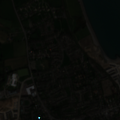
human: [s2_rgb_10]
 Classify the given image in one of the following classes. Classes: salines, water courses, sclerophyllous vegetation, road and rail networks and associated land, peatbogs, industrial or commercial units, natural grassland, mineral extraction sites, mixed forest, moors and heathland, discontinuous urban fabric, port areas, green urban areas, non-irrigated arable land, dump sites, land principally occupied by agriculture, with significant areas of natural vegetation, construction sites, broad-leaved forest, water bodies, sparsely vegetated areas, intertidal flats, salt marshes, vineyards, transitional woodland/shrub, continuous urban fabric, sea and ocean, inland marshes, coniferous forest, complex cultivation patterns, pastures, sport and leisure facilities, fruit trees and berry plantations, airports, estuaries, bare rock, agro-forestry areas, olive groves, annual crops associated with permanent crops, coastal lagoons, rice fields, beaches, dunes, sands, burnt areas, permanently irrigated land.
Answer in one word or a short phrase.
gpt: discontinuous urban fabric, non-irrigated arable land, pastures, land principally occupied by agriculture, with significant areas of natural vegetation, beaches, dunes, sands, sea and ocean